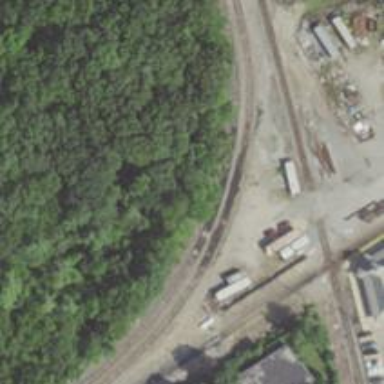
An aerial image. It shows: Railway siding with rails.